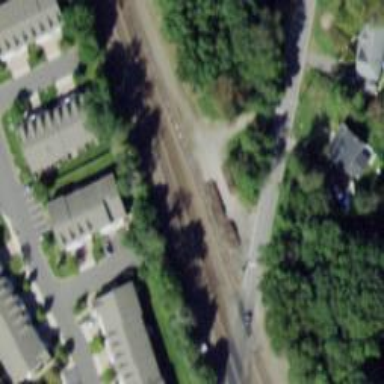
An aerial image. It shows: Railway yard used for servicing trains.